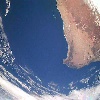
Label: water